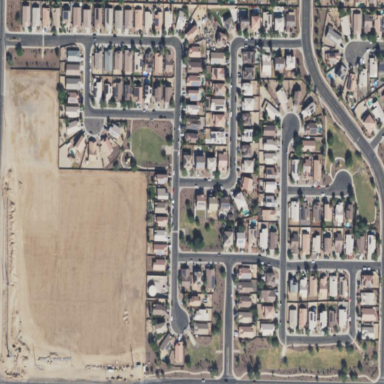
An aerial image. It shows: Residential area composed of single-family homes.